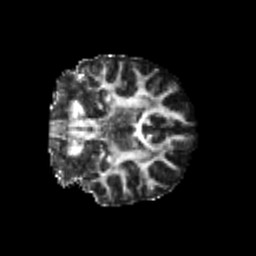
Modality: FA
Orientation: coronal
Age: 24
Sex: female
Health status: healthy
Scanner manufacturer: philips
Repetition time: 7.395 s
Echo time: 0.08599 s